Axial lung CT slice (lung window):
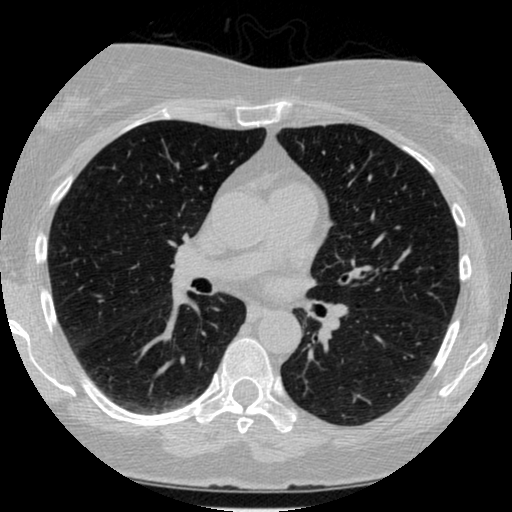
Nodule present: no